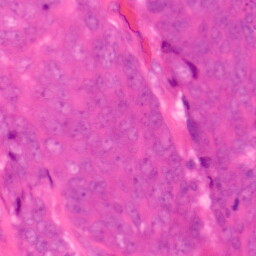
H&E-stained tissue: Colon